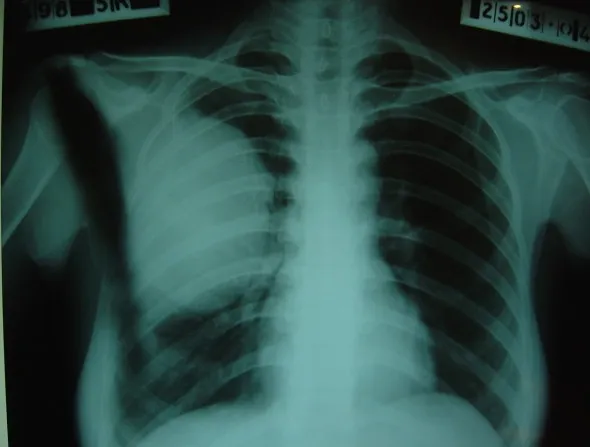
Case 1 - Hydatid cyst in the right lung. Posteroanterior chest film shows a well demarcated oval opacity occupying the right middle zone.
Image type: radiology (x_ray)